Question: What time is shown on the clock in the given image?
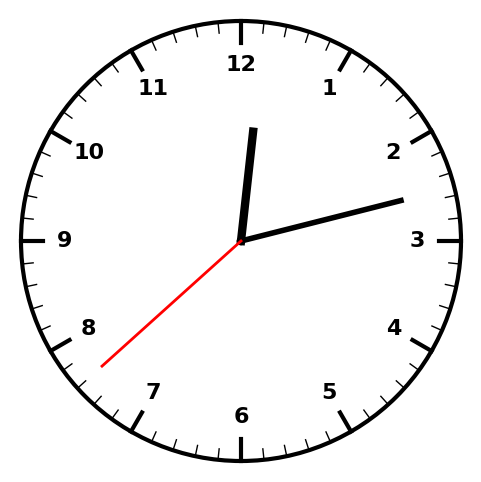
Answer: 12:12:38